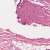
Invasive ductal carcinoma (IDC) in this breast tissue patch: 1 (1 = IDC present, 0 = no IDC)